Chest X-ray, PA view. Patient: 62 years old, sex M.
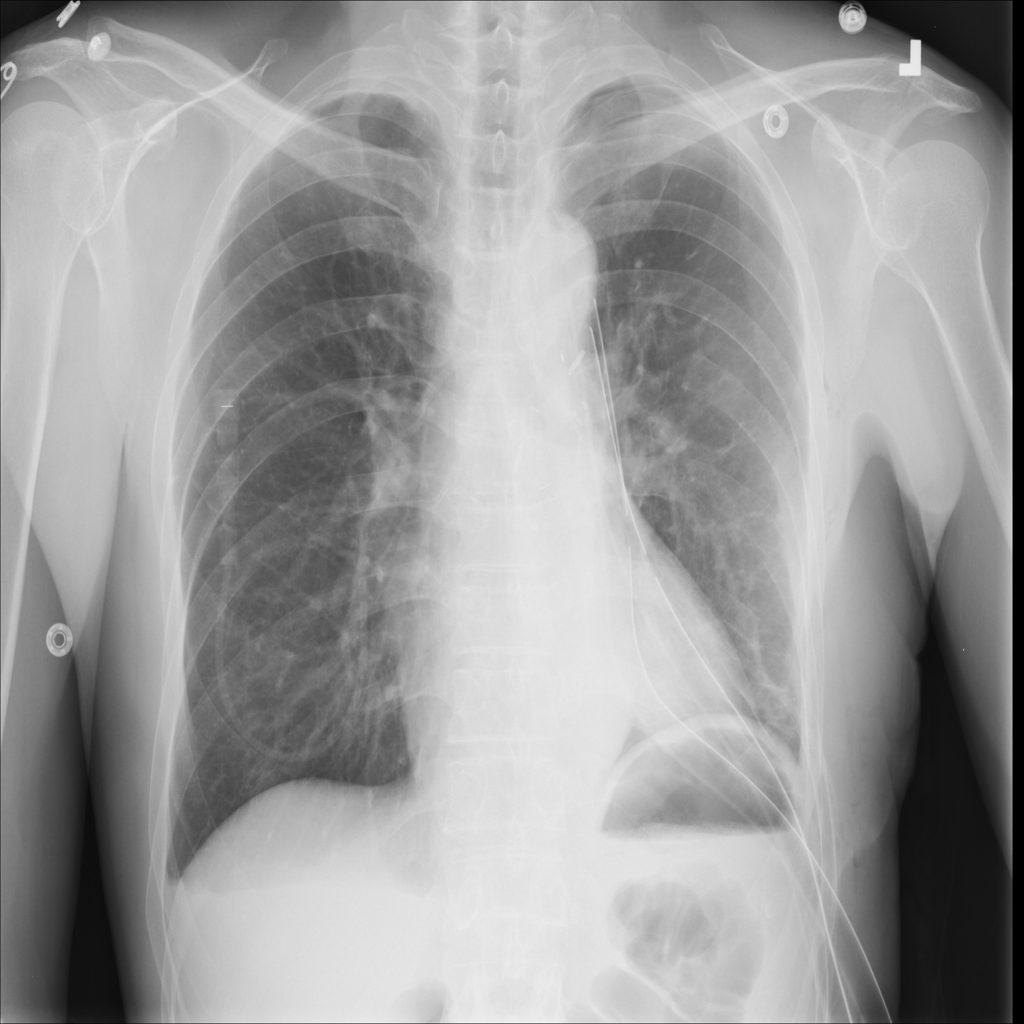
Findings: Mass, Pneumothorax